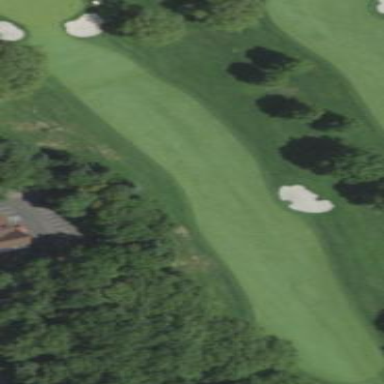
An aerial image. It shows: Grassy area designated as golf fairway.